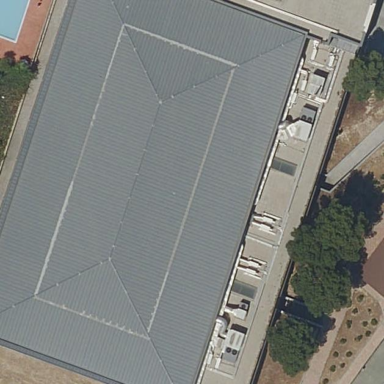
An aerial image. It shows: Building in stadium dedicated to volleyball.